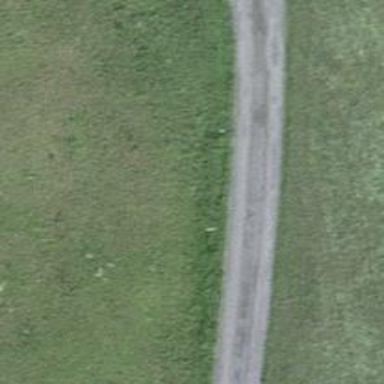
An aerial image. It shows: Track with grade1 tracktype.